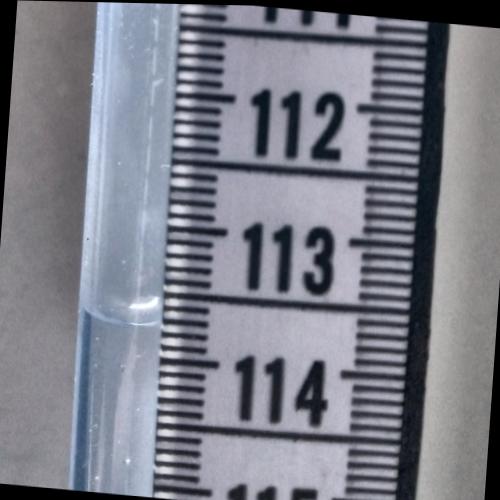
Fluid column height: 113.7 cm